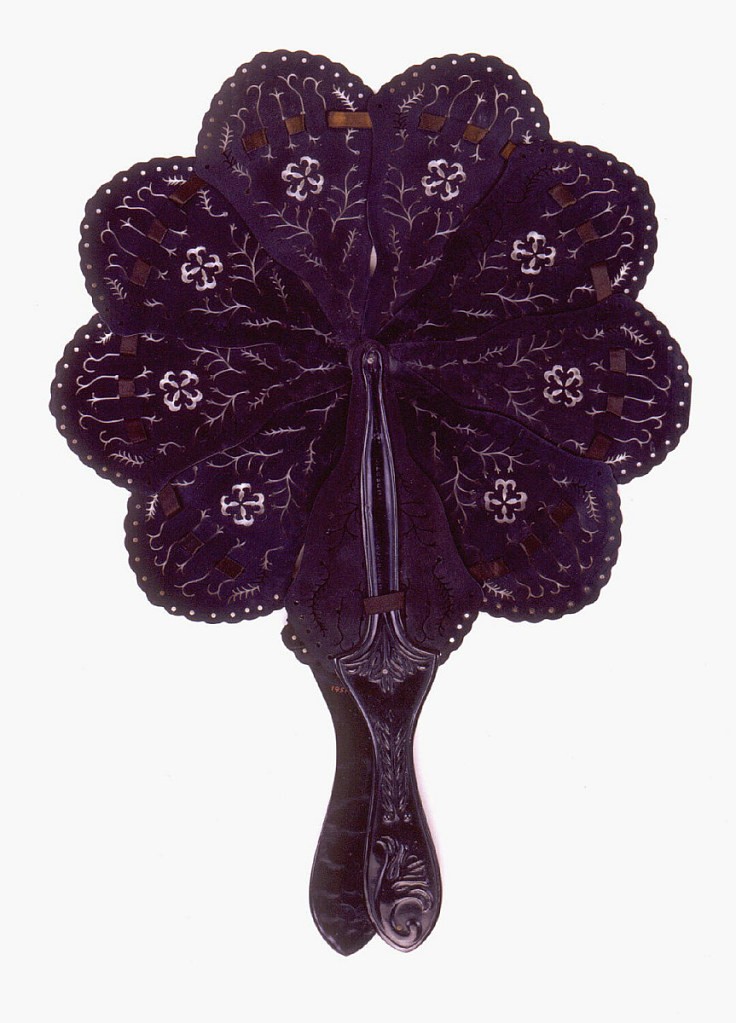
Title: Brisé cockade fan
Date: ca. 1865
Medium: Drilled vulcanized rubber, silk ribbon
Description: Brisé cockade fan. Sticks and guards are of black vulcanized rubber, drilled with an open design of delicate vines and flowers and a scalloped edge. Guards are attached to center of two outer sticks, all of which, threaded with ribbon. Spread to make a round form.